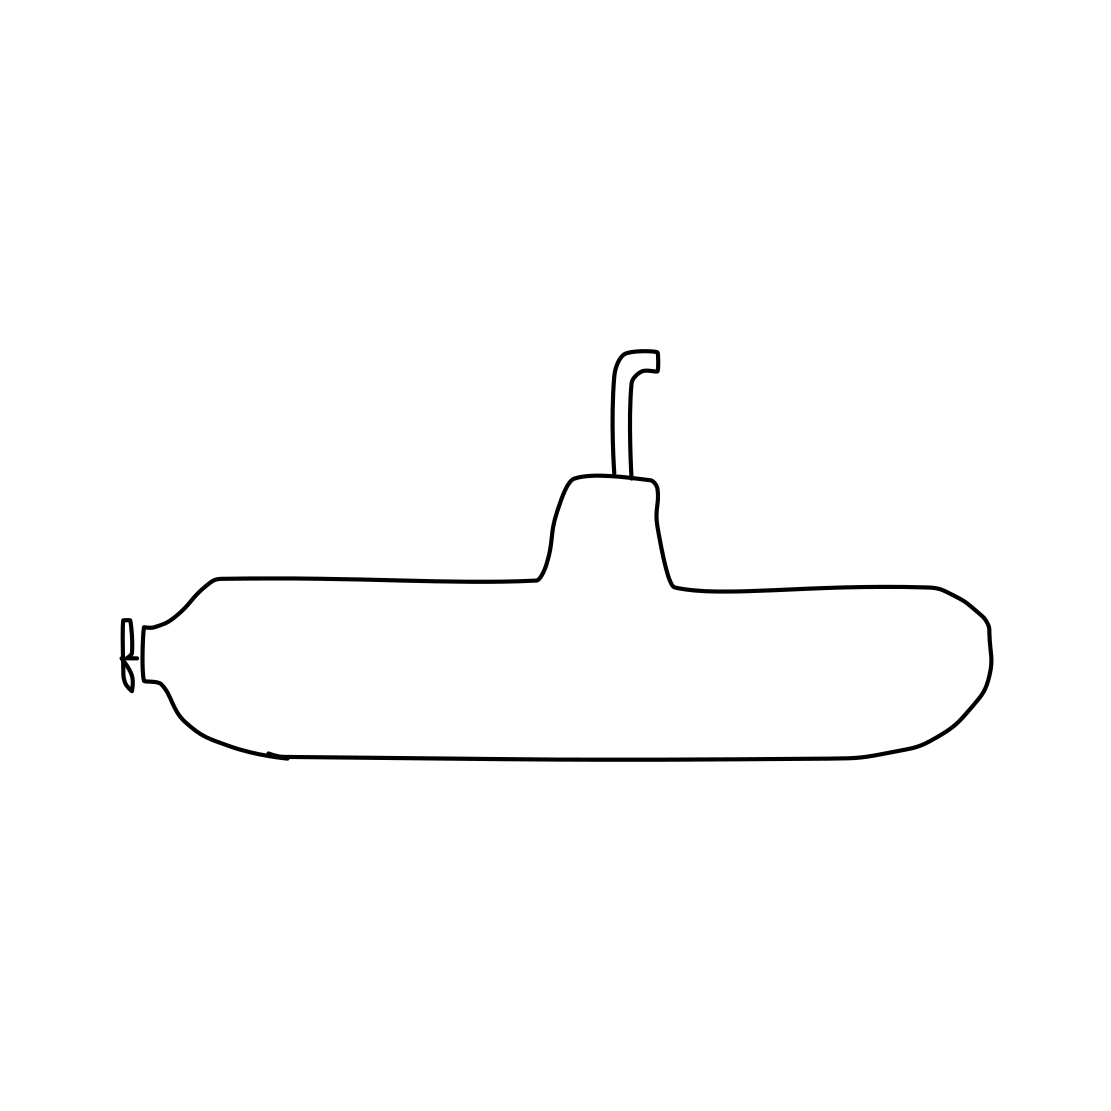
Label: submarine